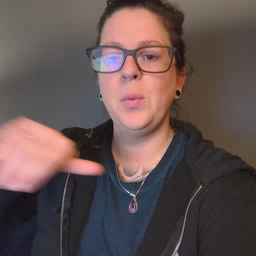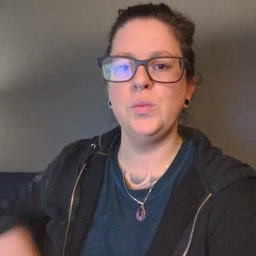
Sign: pool